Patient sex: M
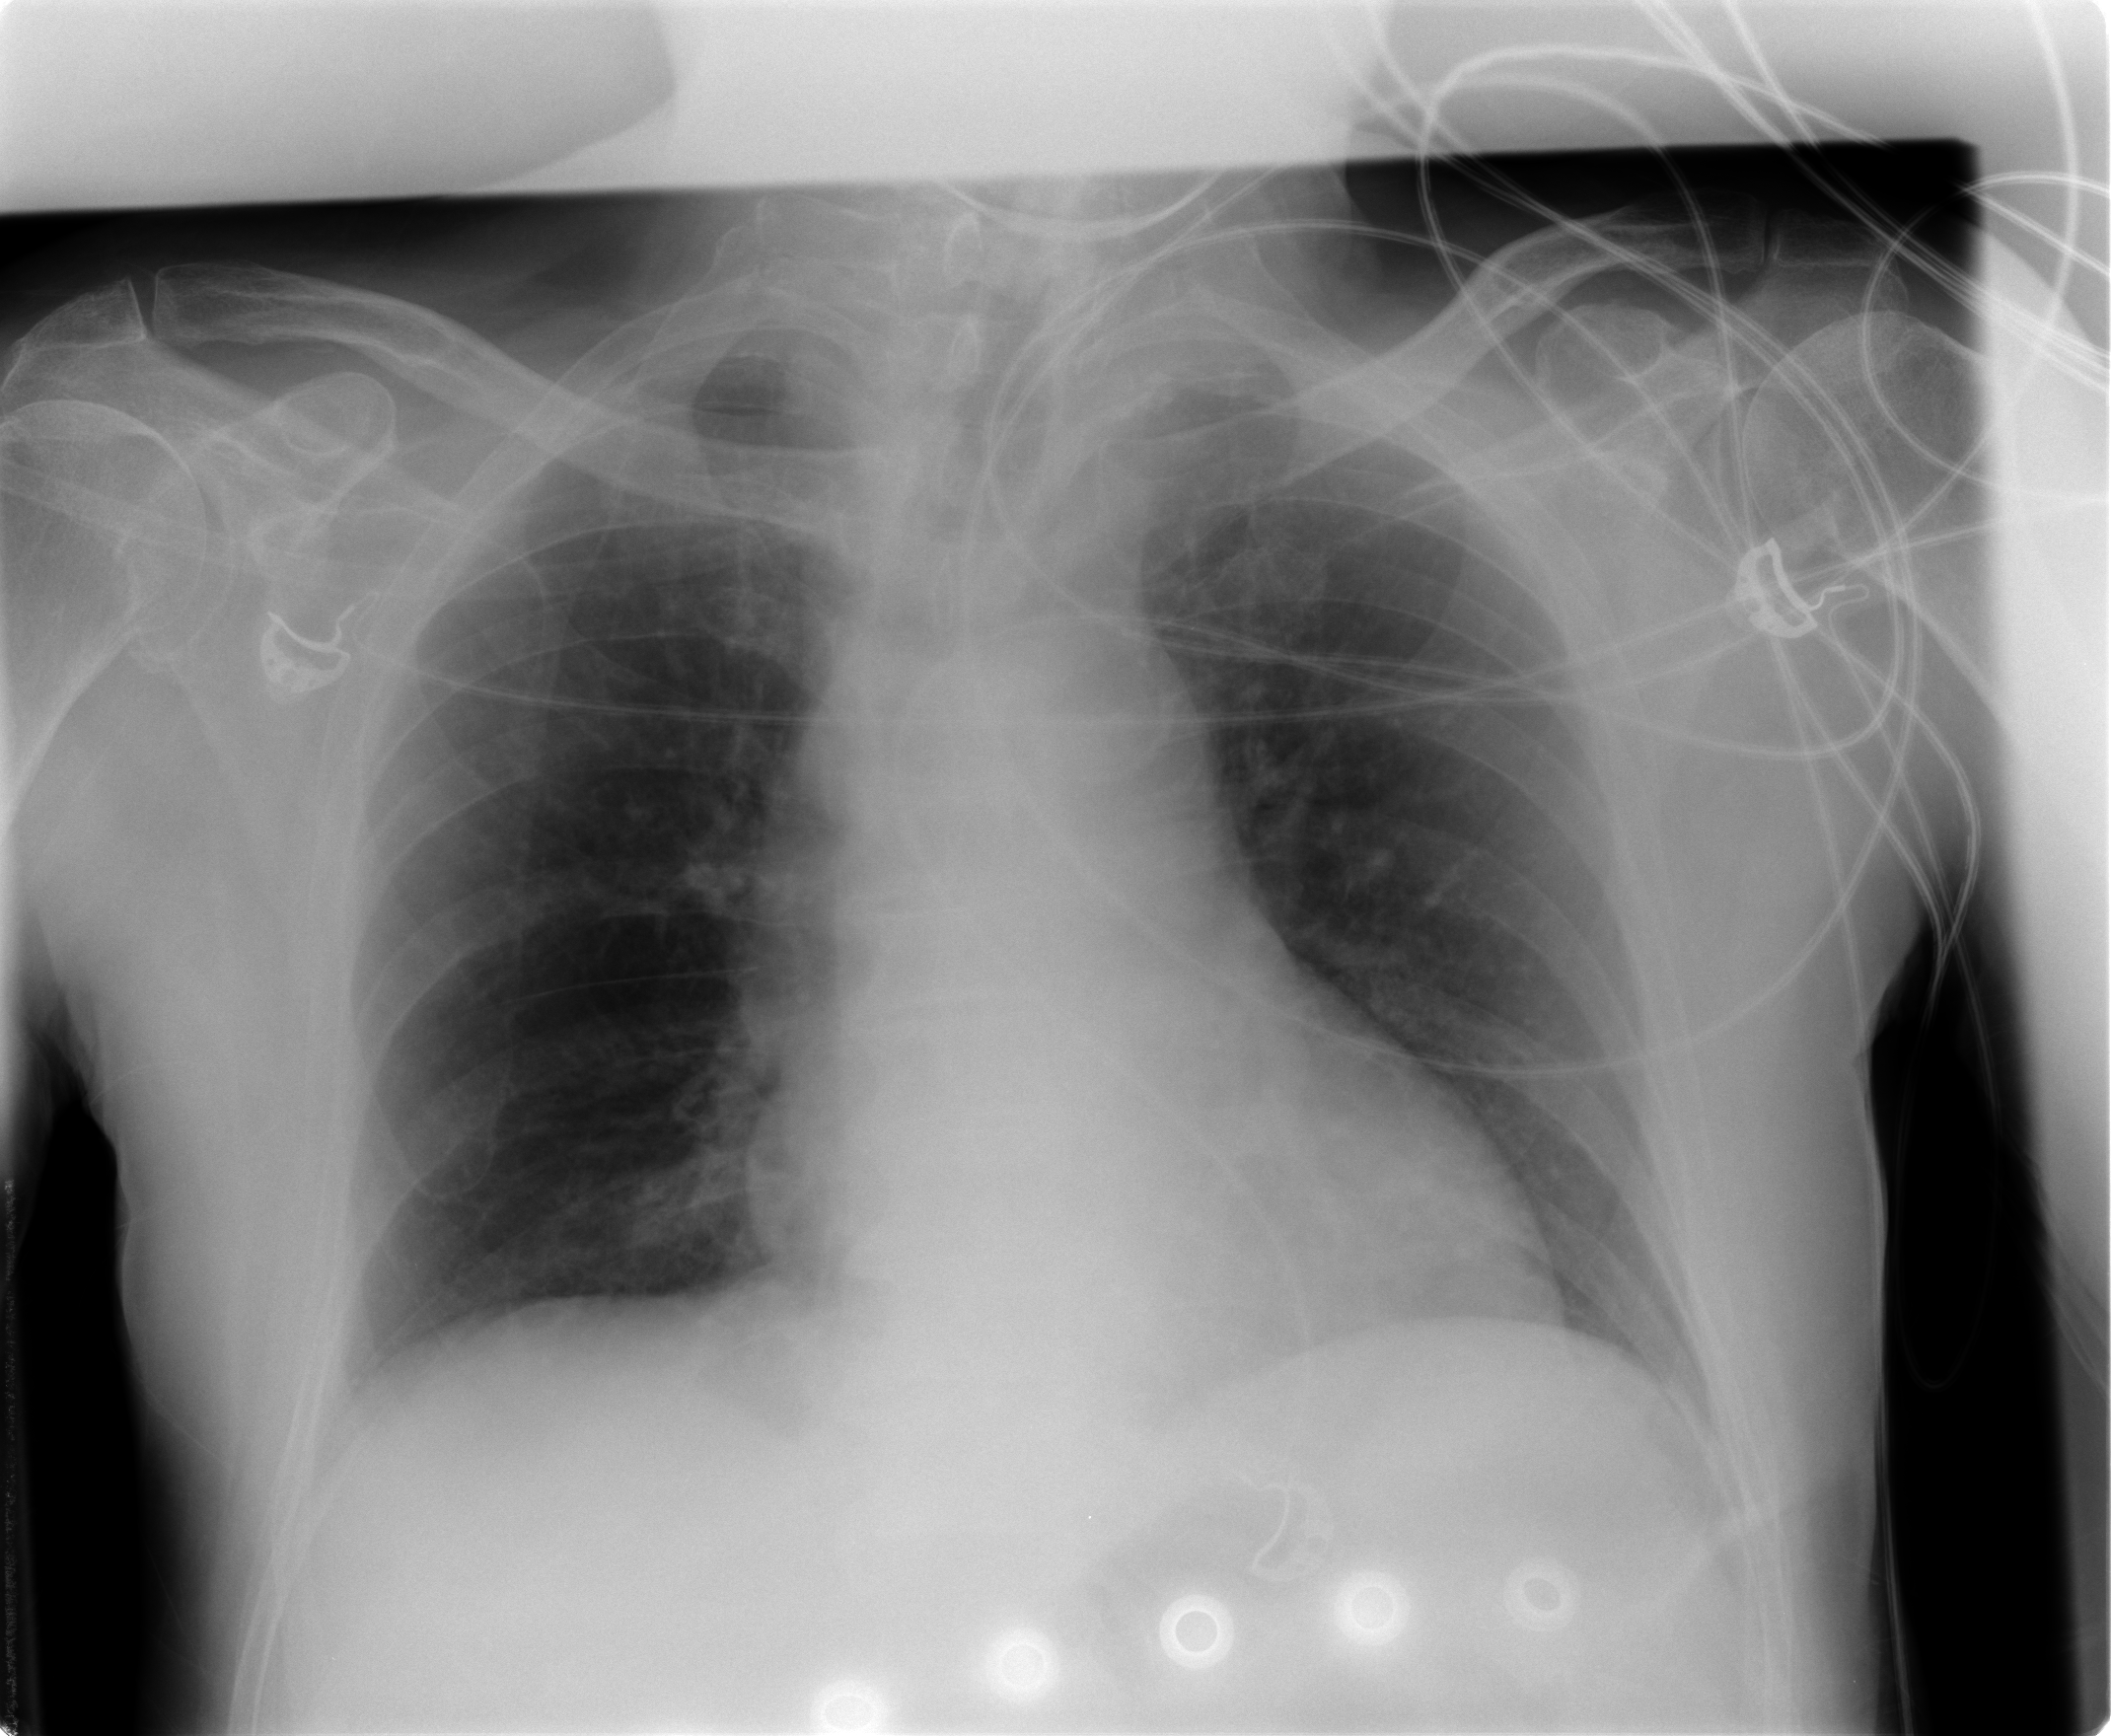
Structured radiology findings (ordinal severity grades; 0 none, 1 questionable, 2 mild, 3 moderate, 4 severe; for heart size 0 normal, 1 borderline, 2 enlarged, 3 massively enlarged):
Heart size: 0
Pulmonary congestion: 1
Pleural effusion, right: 0
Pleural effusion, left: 0
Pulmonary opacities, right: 0
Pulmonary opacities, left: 0
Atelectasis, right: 0
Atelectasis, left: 0